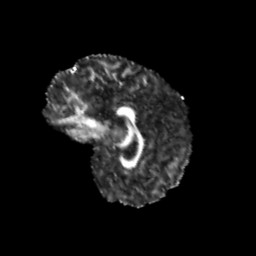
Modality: FA
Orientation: sagittal
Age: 12
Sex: female
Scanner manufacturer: siemens
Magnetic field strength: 3 T
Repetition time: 3.8 s
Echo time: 0.07 s